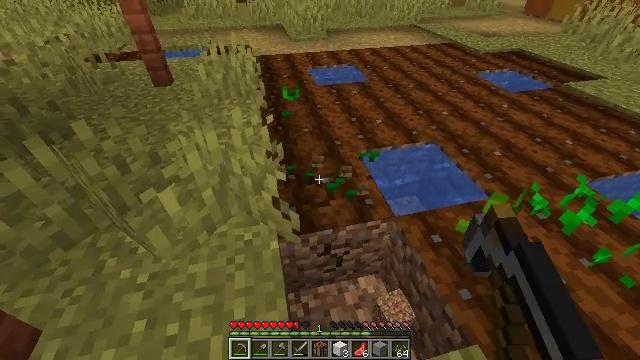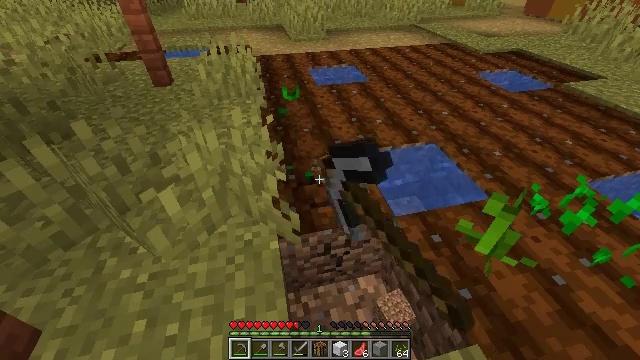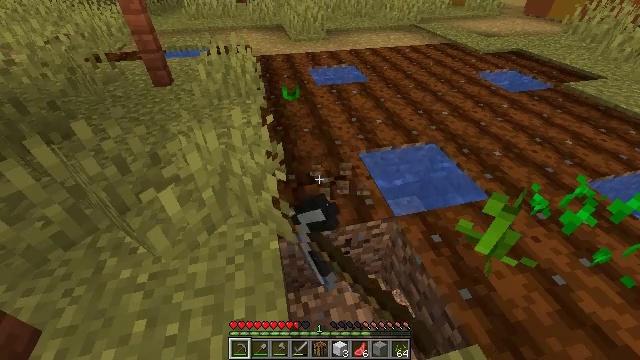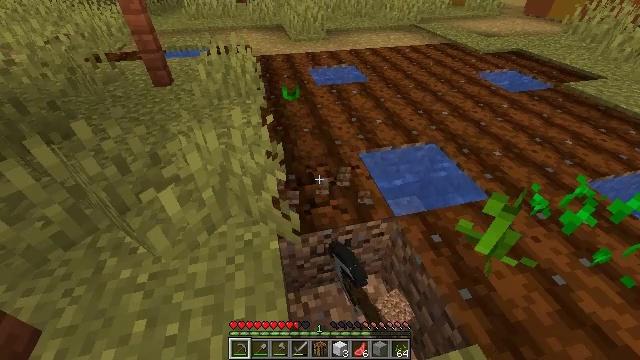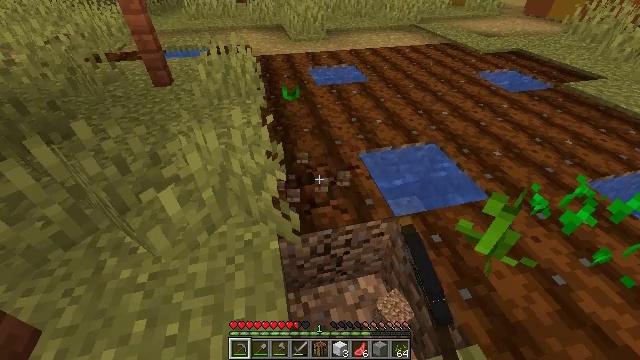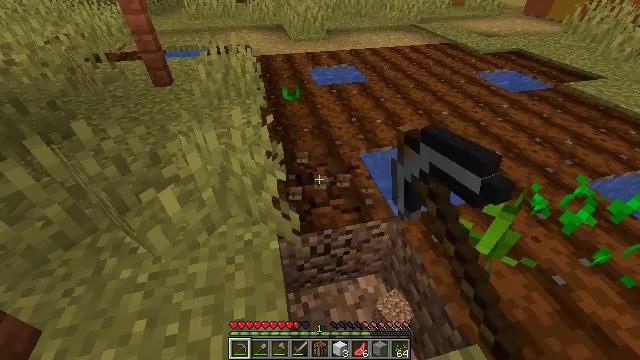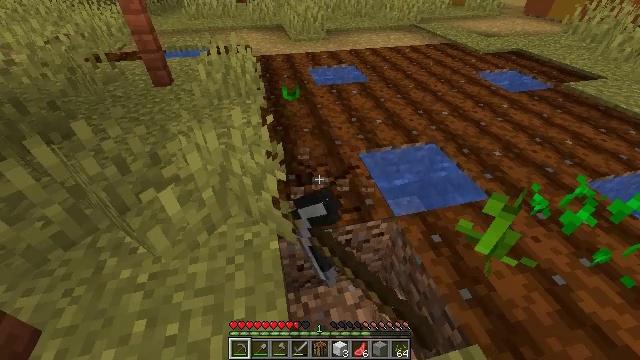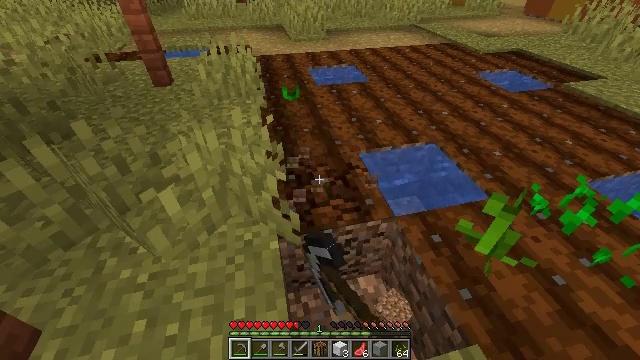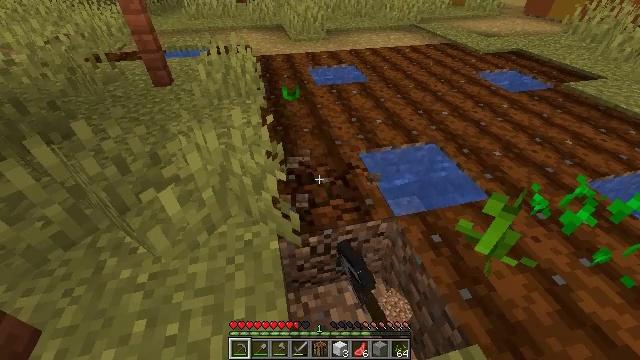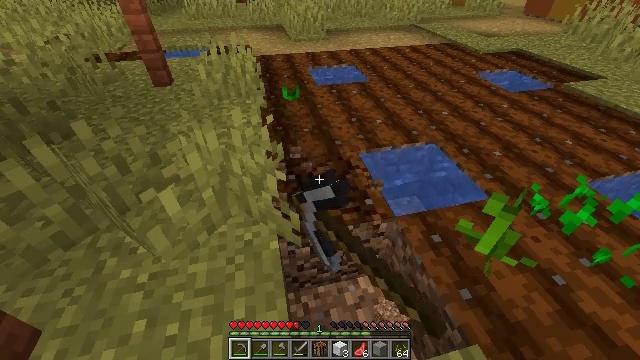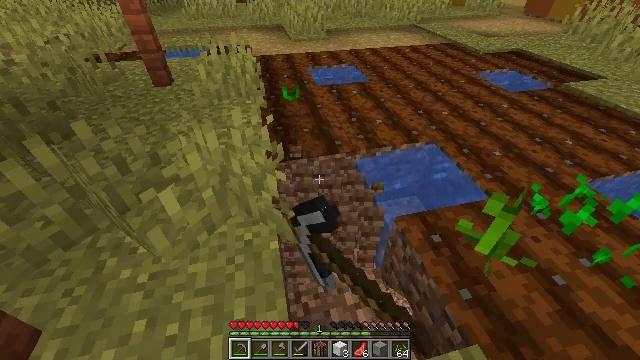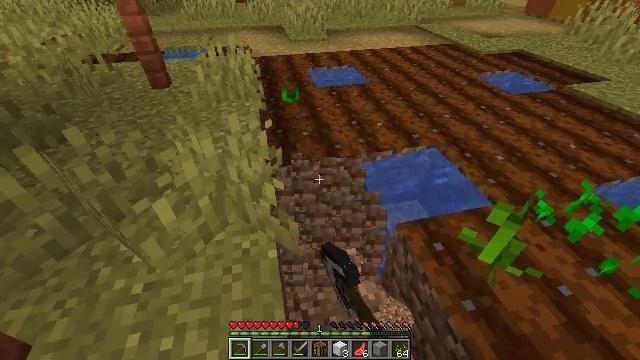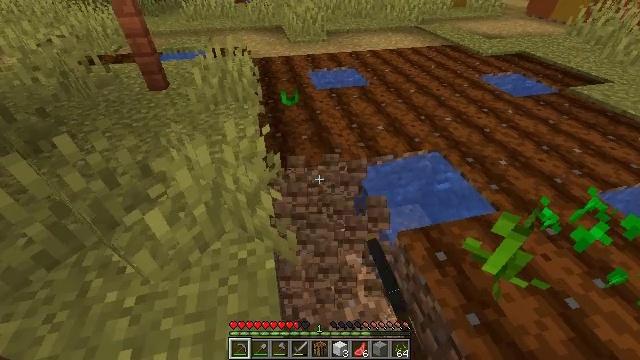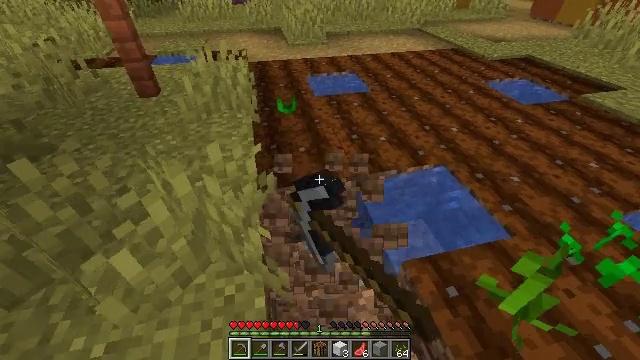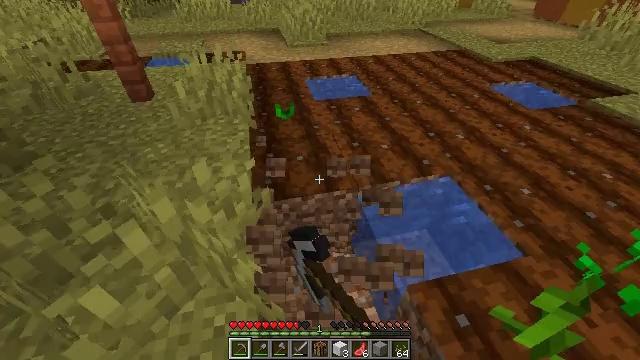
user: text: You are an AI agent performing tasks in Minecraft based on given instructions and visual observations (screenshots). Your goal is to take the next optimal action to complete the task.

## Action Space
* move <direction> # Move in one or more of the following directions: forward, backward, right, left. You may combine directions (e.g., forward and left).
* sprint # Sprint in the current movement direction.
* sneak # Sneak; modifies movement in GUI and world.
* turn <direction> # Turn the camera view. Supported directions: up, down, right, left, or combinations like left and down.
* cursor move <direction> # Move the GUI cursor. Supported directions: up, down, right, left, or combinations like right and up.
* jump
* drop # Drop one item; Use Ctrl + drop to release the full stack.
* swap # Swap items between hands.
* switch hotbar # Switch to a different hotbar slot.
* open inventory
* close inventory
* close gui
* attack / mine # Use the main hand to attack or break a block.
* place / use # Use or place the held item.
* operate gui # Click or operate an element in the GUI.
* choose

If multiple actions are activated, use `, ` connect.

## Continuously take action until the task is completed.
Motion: motion action
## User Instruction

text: Dig up the farmland.
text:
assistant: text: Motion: attack / mine
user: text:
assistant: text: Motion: attack / mine
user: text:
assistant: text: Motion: attack / mine
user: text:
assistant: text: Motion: attack / mine
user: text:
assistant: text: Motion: attack / mine
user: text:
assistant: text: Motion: attack / mine
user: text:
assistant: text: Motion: attack / mine
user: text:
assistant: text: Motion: attack / mine
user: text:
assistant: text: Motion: attack / mine
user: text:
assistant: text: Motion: attack / mine
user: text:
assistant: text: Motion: move forward, attack / mine
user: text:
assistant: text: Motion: move forward, attack / mine
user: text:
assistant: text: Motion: move forward, attack / mine
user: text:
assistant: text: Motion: move forward, attack / mine
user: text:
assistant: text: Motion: attack / mine